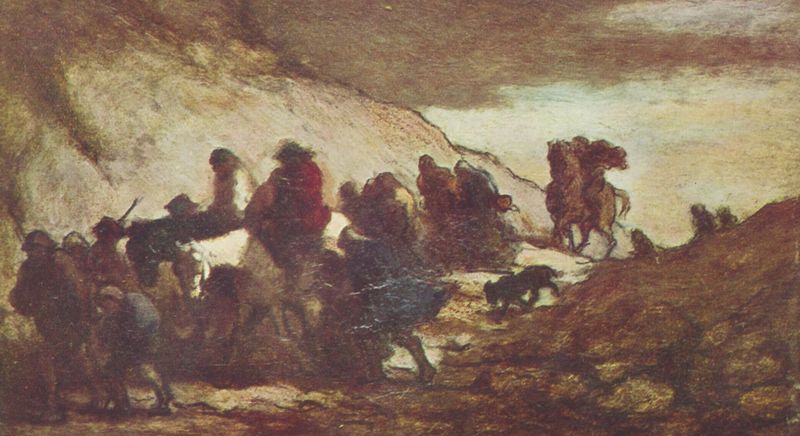
Titel: Die Flüchtlinge
Künstler: Honoré Daumier
Standort: Paris
Institution: Musée du Petit Palais
Schlagwörter: berg, blau, dunkel, felsen, feuer, gemälde, gruppe, himmel, mann, meer, schatten, umhang, wasser, weiß, wolken, frauen, landschaft, menschen, ocker, braun, frau, grau, hut, hüte, kleid, kreide, licht, männer, schwarz, skizze, zeichnung, hund, hunde, rot, schnee, tier, tiere, weg, wolke, beige, leute, rock, bibel, stein, erde, hügel, kalt, natur, wind, busch, pfad, boden, kind, gebeugt, tal, bauern, esel, kinder, pferd, pferde, reiter, bewölkt, reiten, ritt, küste, düster, abhang, gepäck, last, steinig, abstrakt, afrika, berge, düne, fels, gebirge, hang, wüste, zug, geröll, winter, figuren, angst, gewalt, krieg, schlacht, sturm, wetter, soldaten, umriss, unscharf, flucht, karawane, bücken, einöde, kälte, asien, felsig, maultier, daumier, verschwommen, verwischt, karg, reise, kund, dramatisch, pfers, gebückt, prozession, umhänge, männder, undeutlich, auszug, hohlweg, unterwegs, wanderung, bergpass, getrieben, ägypten, ungenau, kamel, geduckt, tross, vierbeiner, mose, gemäde, flüchtlinge, schattenwesen, tierewind, eilig, 19. jahrhundert, kollone, gebeut, verscheommen, schlüht, vom feld, gemälde grußße